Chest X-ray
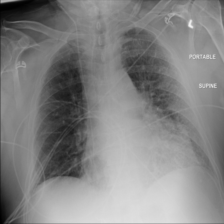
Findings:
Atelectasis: negative
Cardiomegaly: negative
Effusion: negative
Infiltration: negative
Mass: negative
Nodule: negative
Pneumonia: negative
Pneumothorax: negative
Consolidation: negative
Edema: negative
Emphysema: negative
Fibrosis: negative
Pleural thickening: negative
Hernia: negative